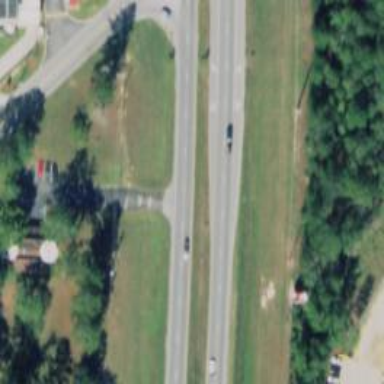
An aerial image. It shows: Asphalt dual carriageway at the trunk highway level.